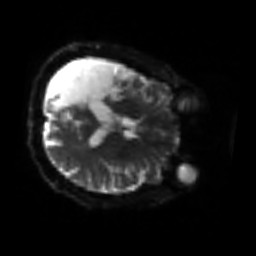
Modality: sbref
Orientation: axial
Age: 58
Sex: male
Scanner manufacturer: siemens
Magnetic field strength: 3 T
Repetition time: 3.2 s
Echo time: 0.081 s